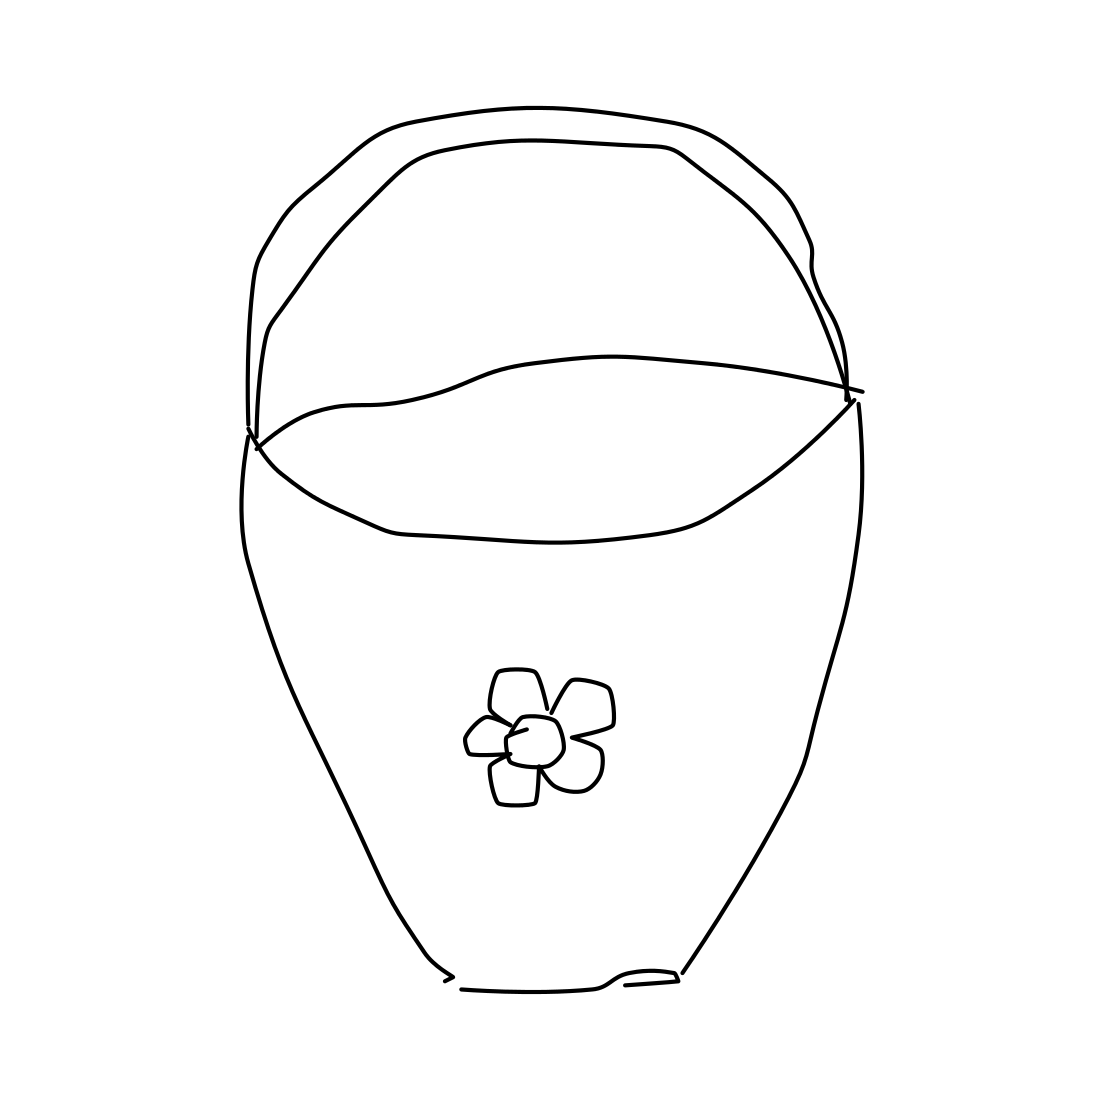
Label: basket